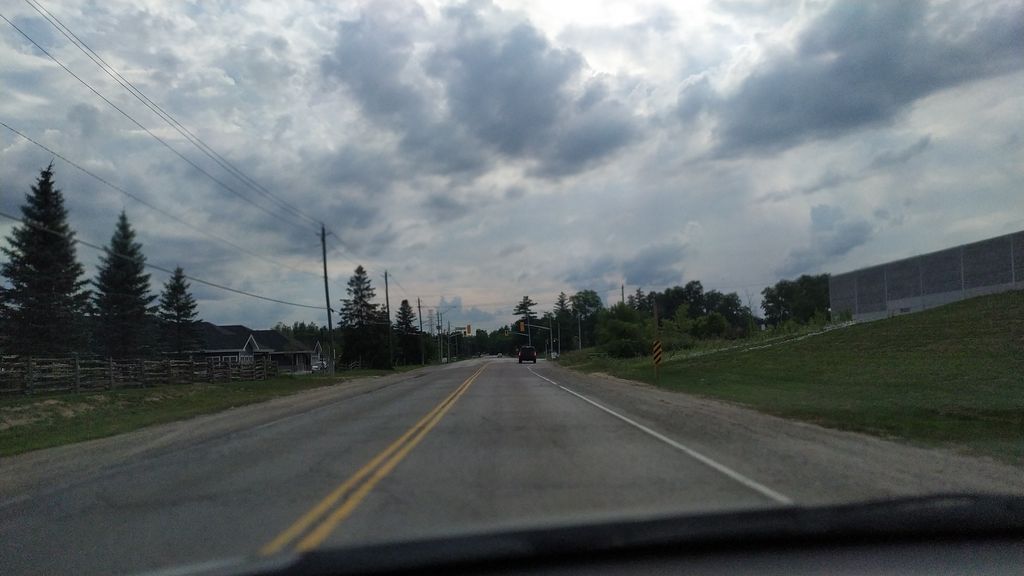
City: kitchener-waterloo